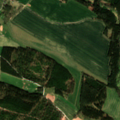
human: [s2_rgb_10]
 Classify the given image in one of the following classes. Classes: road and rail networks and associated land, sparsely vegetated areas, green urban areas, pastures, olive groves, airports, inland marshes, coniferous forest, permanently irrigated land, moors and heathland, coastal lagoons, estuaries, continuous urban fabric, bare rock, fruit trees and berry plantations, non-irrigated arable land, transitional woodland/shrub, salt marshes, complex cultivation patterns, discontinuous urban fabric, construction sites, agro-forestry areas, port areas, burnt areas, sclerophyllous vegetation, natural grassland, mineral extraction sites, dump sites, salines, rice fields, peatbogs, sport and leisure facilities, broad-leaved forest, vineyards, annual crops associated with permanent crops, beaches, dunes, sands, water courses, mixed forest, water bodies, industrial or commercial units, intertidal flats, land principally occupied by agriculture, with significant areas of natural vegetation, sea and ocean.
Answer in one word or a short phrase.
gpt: non-irrigated arable land, pastures, land principally occupied by agriculture, with significant areas of natural vegetation, coniferous forest